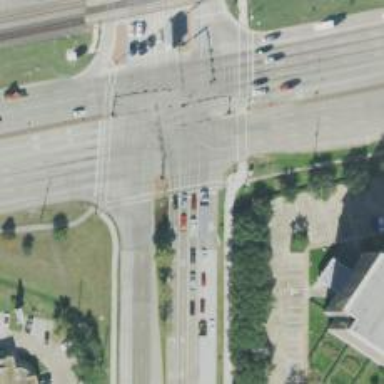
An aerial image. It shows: Crossing with line markings on the road.